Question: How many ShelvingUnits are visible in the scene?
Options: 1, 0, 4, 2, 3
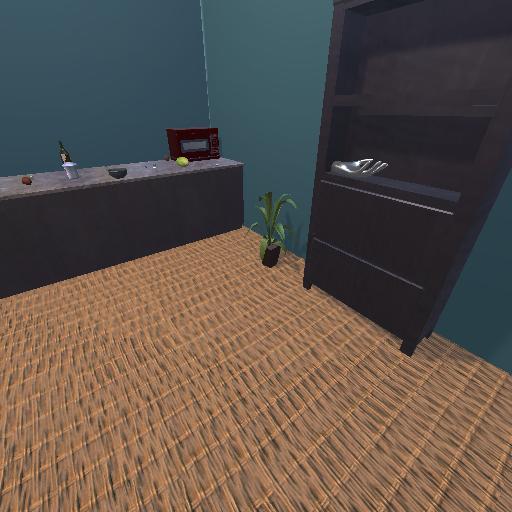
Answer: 1